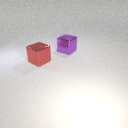
large red metal cube to the left of large purple metal cube